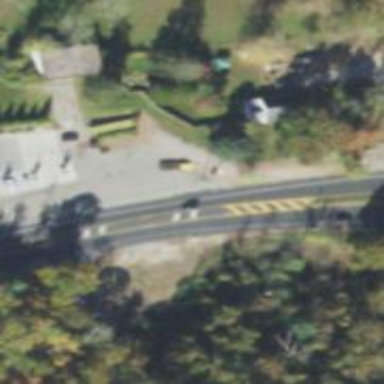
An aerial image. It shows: Primary road with asphalt surface.